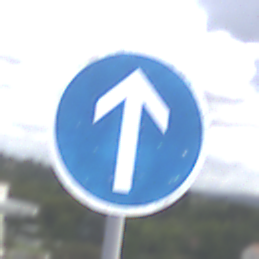
Verkehrszeichen: VorgeschriebeneFahrtrichtungGeradeaus
Umgebung: Outdoor, Suburban
Tageszeit: MorningAfternoon
Wetter: PartlyCloudy
Licht: Natural
Jahreszeit: NotSpecified
Kontrast: LowContrast